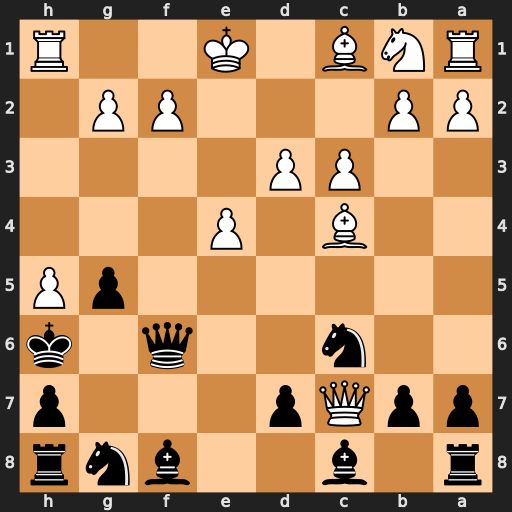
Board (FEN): r1b2bnr/ppQp3p/2n2q1k/6pP/2B1P3/2PP4/PP3PP1/RNB1K2R
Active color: b
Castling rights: KQ
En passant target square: -
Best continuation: Bd6 Qxd6 Qxd6